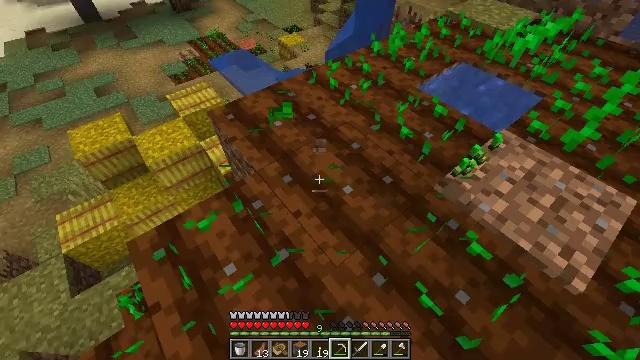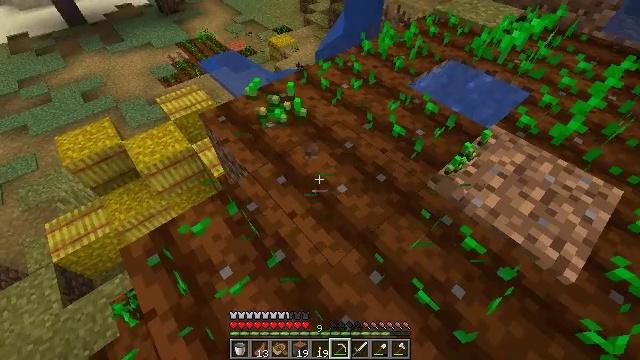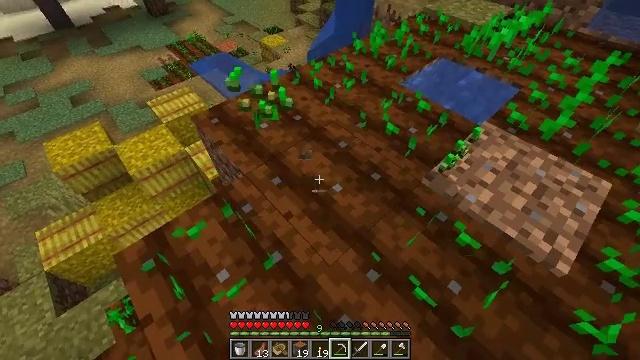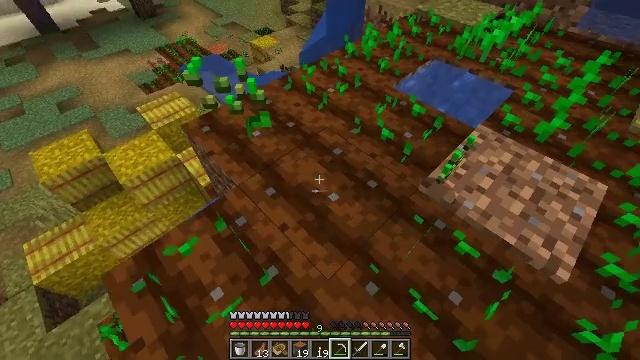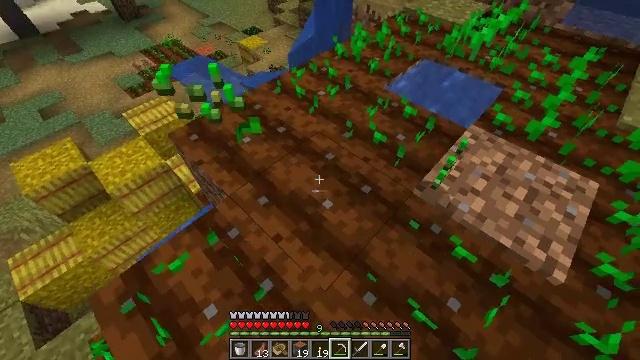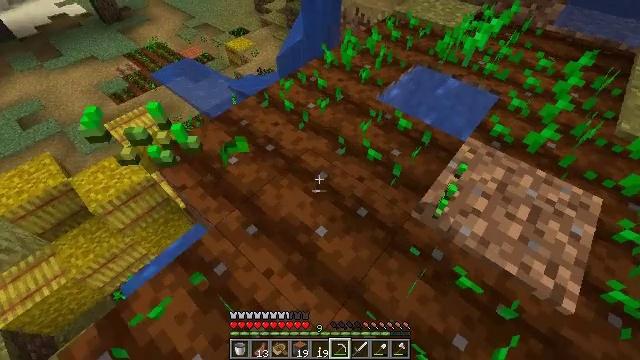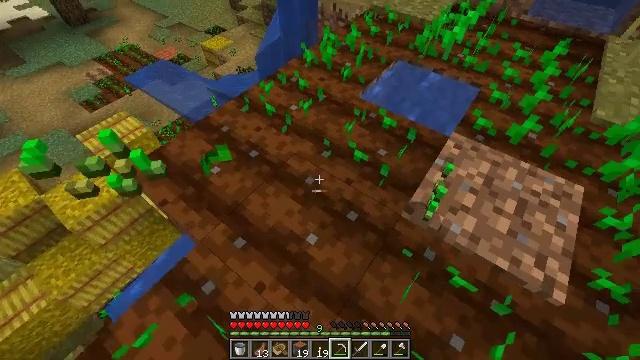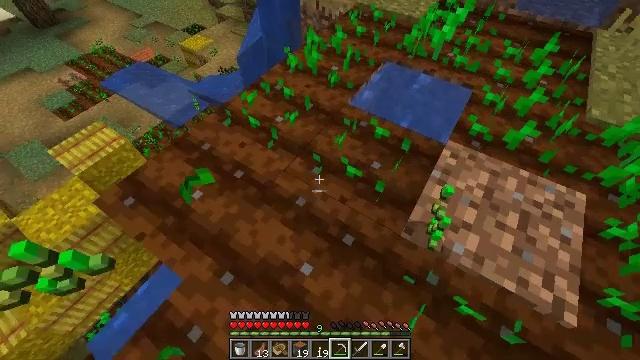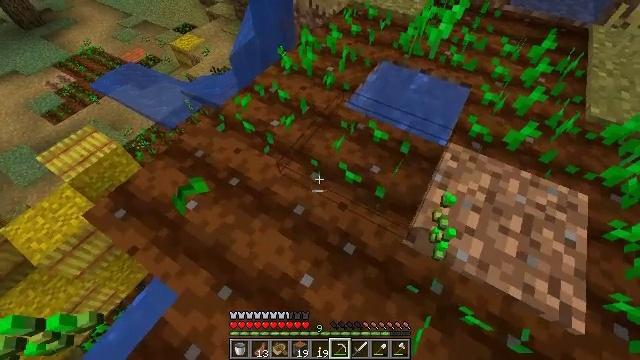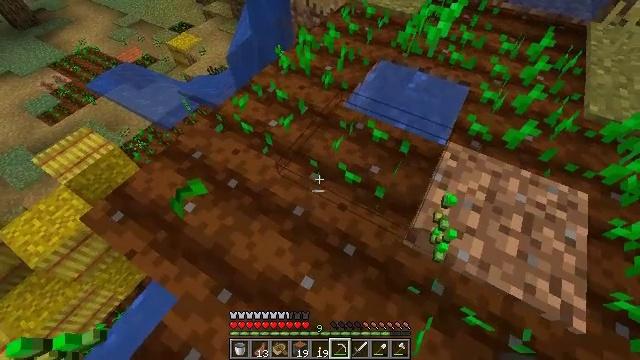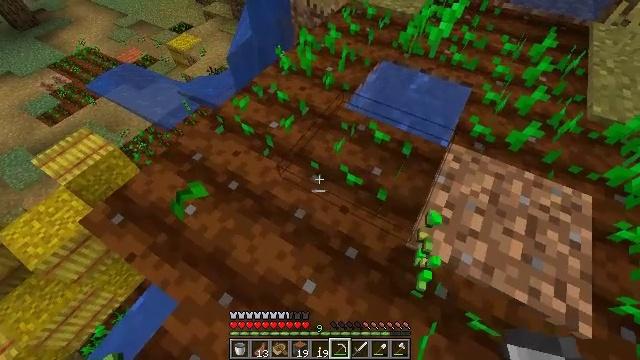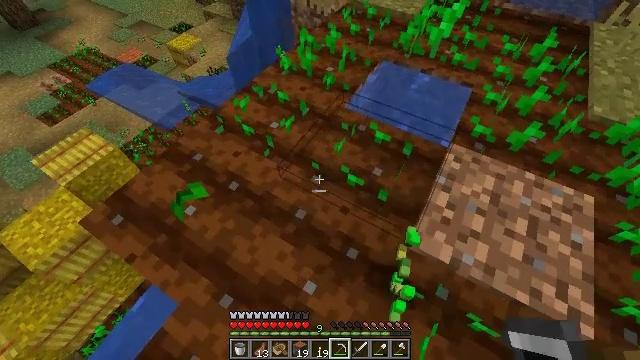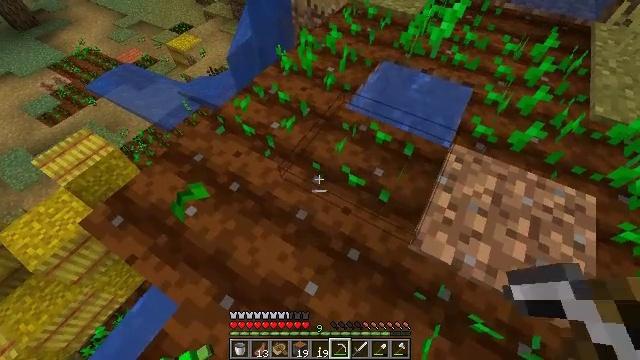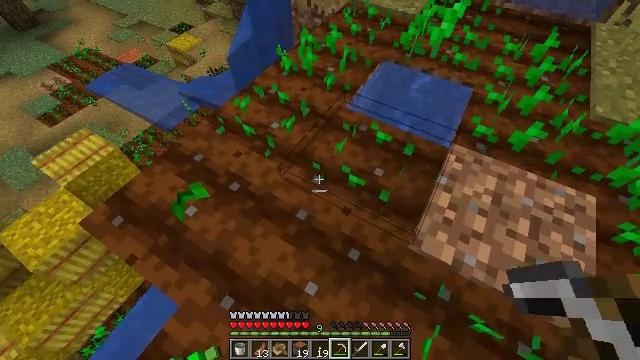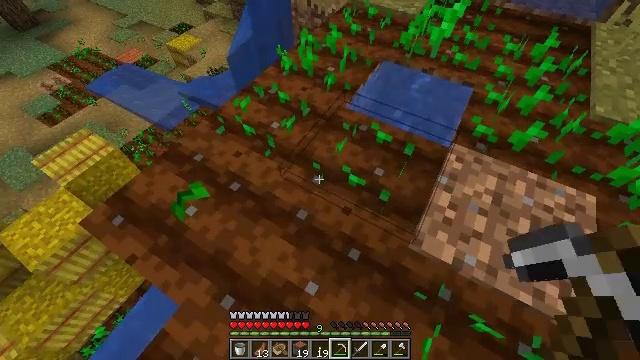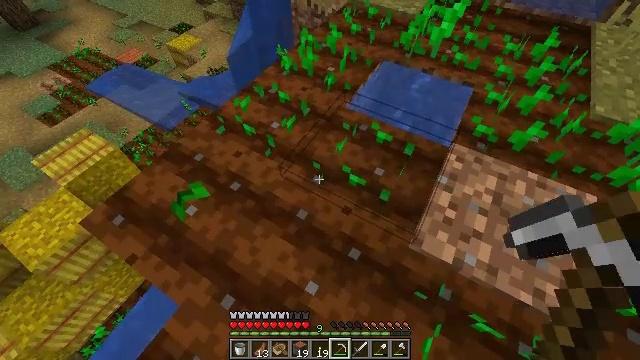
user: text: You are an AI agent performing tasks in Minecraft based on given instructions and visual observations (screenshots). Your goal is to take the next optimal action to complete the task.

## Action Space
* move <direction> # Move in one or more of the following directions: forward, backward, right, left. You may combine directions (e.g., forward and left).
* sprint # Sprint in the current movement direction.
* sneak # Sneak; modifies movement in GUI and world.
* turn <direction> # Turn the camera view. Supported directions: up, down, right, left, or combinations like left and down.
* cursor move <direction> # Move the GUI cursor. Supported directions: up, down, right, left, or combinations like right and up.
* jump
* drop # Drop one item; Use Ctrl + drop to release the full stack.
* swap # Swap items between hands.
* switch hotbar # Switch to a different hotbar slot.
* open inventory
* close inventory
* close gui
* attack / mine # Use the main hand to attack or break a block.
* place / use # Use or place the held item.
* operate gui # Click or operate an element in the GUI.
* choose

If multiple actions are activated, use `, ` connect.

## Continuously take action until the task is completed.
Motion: motion action
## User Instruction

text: Destroy the melon stem in the farm.
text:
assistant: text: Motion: turn right
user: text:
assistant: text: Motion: turn right
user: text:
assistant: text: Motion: move forward, turn right
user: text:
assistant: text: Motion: move forward, turn right
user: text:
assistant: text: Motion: move forward, turn right
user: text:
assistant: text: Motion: move forward, turn right
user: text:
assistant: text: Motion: turn right and down
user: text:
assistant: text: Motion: turn right
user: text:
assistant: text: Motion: no_op
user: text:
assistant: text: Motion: no_op
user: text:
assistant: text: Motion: no_op
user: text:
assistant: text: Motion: no_op
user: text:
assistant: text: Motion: no_op
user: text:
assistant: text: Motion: no_op
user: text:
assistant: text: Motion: no_op
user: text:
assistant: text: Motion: no_op
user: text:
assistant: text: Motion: no_op
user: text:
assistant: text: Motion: turn right and up
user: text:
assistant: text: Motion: turn right and up
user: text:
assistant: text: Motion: turn right and up
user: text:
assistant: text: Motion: no_op
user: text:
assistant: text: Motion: turn left
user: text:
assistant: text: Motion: turn left and down
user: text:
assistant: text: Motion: turn left and down
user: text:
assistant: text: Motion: turn left
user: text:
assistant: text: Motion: no_op
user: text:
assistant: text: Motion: no_op
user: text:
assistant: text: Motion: no_op
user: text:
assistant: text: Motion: turn left
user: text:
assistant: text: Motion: turn left